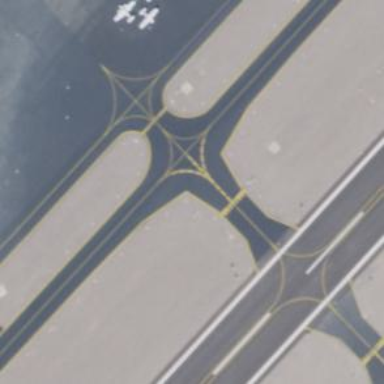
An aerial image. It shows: Asphalt taxiway in the airport.